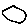
Label: moon